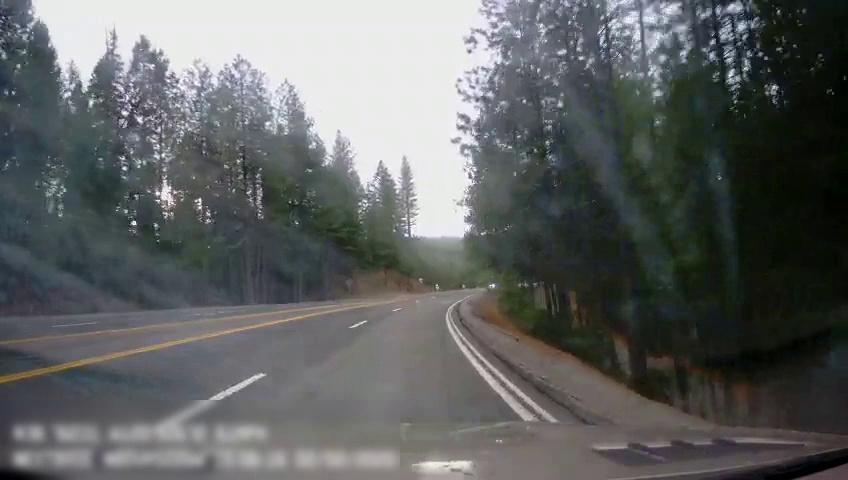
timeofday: Day
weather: Cloudy
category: Drivable Space
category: Drivable Space
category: Lanes | Opposite Lane
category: Lanes | Opposite Lane
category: Lanes | Alternate Lane
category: Lanes | Opposite Lane
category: Lanes | Current Lane
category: Lanes | Current Lane